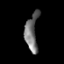
Tissue: prostate
Cell type: T cells
Senescence score: 0.3145
Nuclear area (px): 456
Mean DAPI intensity: 115.932